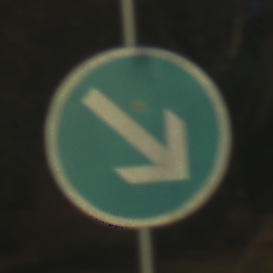
Verkehrszeichen: VorgeschriebeneVorbeifahrtRechts
Umgebung: Outdoor, Nature
Tageszeit: SunriseSunset
Wetter: Clear
Licht: Natural
Jahreszeit: NotSpecified
Kontrast: HighContrast